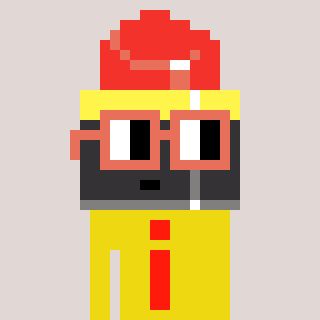
a pixel art character with square orange glasses, a lipstick-shaped head and a yellow-colored body on a warm background